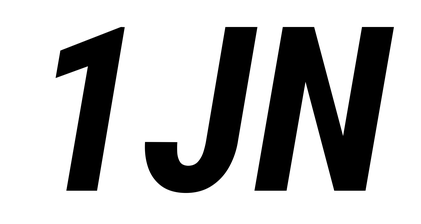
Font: Roboto-Italic_Condensed_Bold_Italic